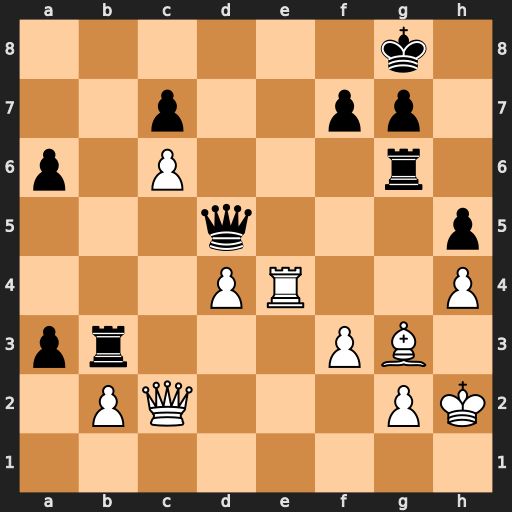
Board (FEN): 6k1/2p2pp1/p1P3r1/3q3p/3PR2P/pr3PB1/1PQ3PK/8
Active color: w
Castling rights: -
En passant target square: -
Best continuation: Re8+ Kh7 Re5 axb2 Rxd5